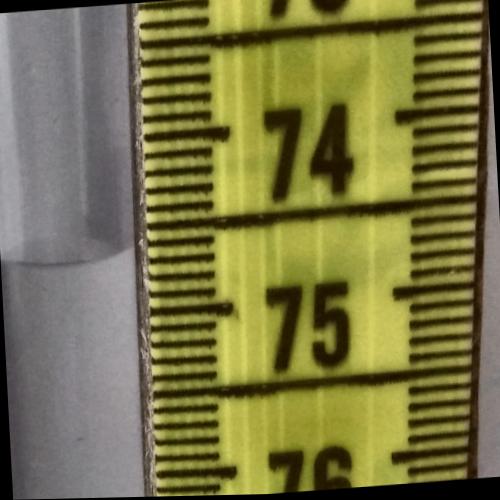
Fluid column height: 74.6 cm